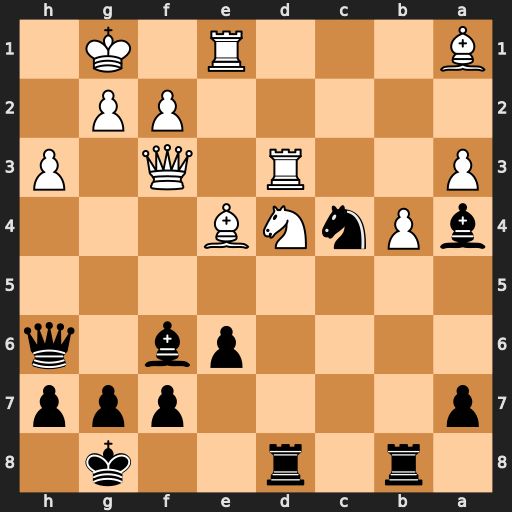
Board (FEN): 1r1r2k1/p4ppp/4pb1q/8/bPnNB3/P2R1Q1P/5PP1/B3R1K1
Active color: b
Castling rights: -
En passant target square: -
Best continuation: Ne5 Qe2 Nxd3